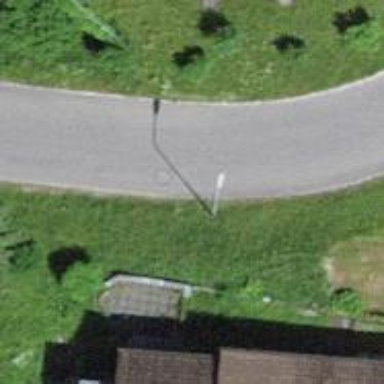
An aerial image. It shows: Residential road.